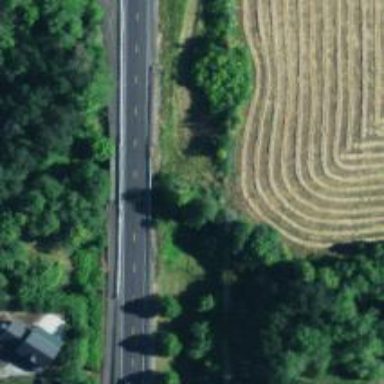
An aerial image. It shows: Trunk highway with asphalt surface. There is sidewalk on the left side.